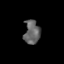
Tissue: skin
Cell type: Epithelial cells
Senescence score: 0.28
Nuclear area (px): 371
Mean DAPI intensity: 99.124